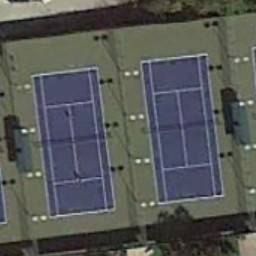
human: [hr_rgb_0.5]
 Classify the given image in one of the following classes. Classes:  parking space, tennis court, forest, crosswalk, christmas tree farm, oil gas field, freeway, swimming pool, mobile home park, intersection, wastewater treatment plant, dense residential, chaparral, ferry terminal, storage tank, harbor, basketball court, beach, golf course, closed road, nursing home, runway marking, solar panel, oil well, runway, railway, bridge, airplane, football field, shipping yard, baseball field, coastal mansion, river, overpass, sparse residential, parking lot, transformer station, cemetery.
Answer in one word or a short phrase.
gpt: tennis court